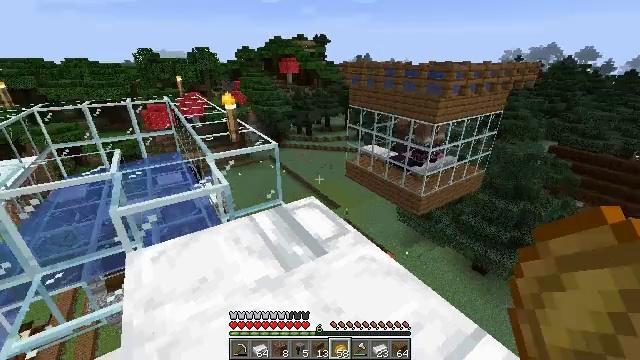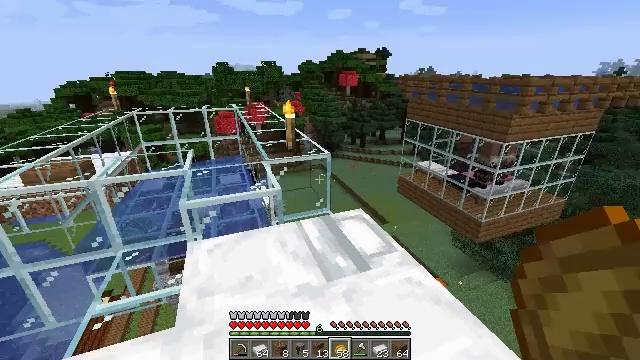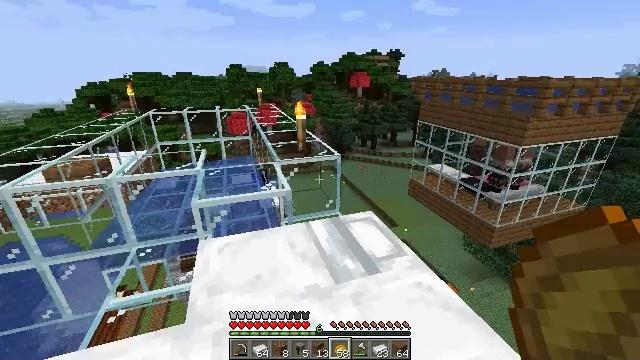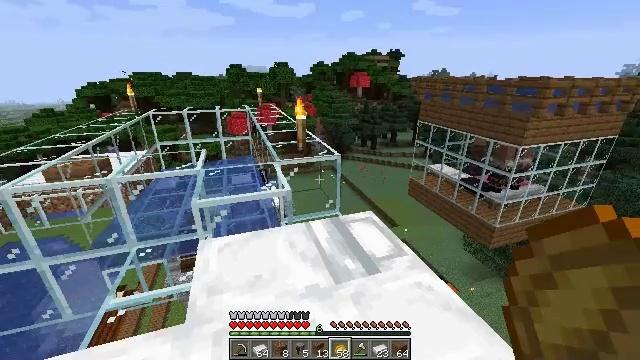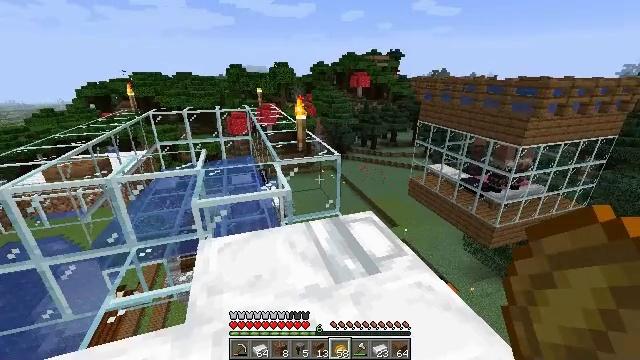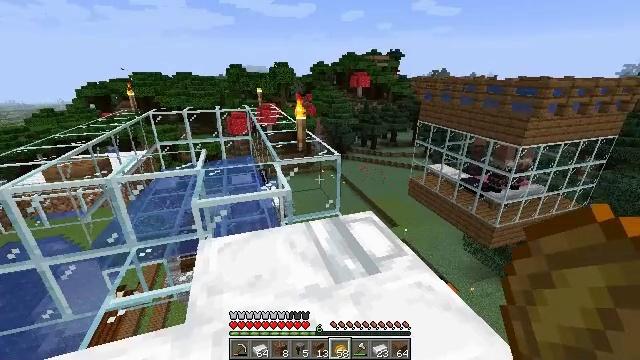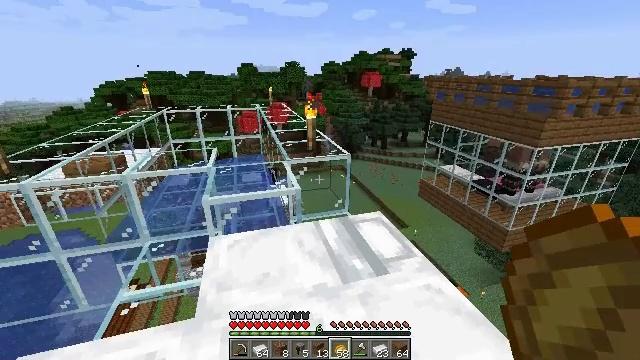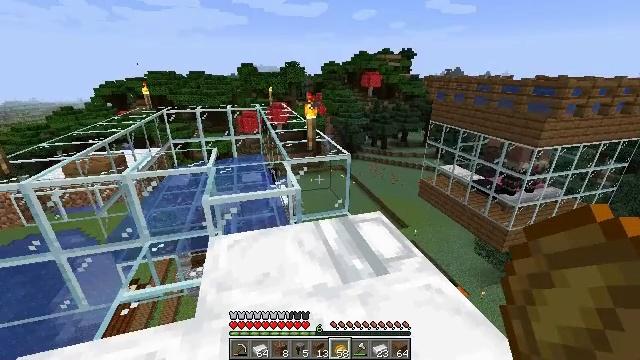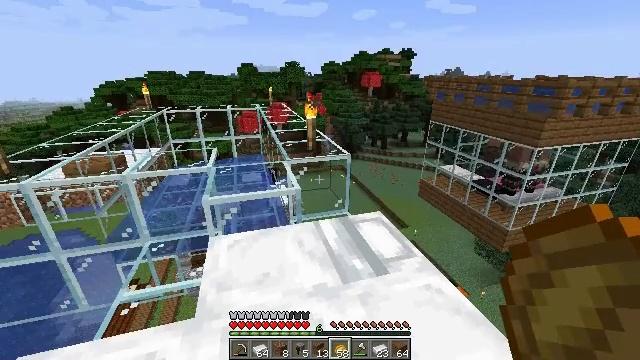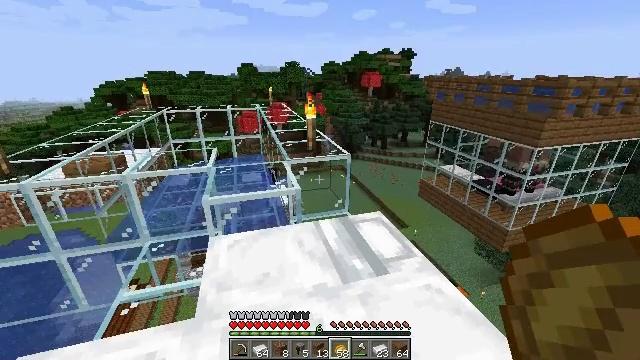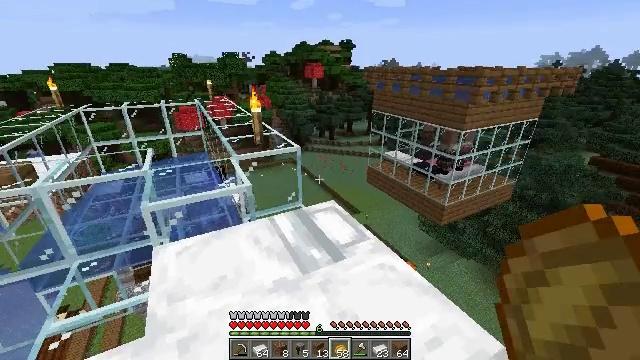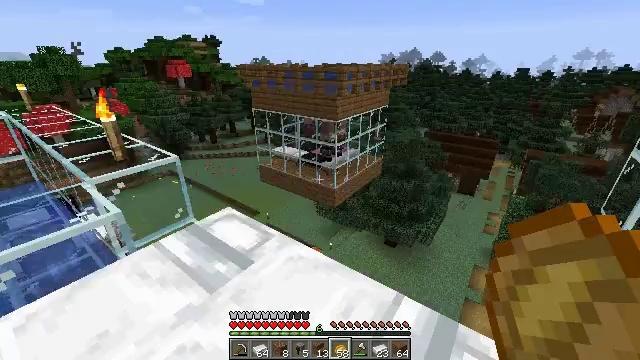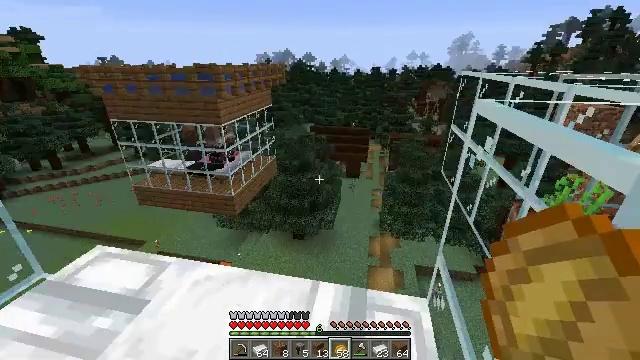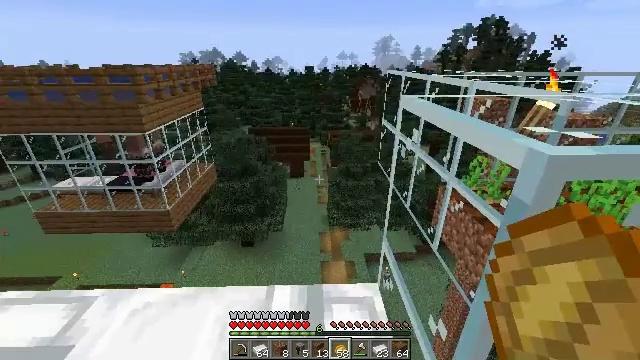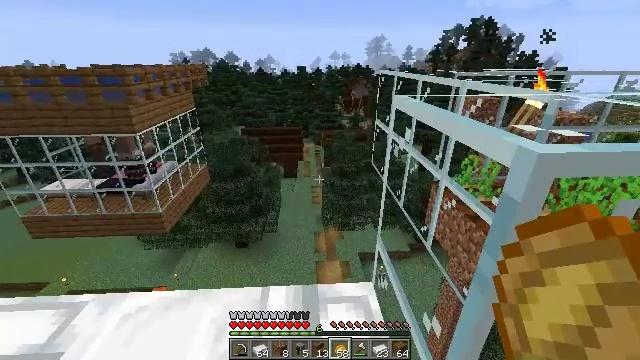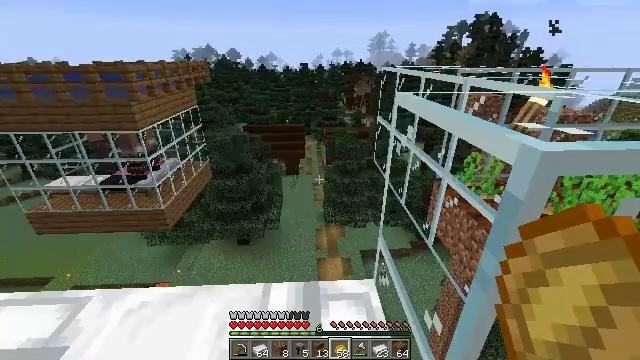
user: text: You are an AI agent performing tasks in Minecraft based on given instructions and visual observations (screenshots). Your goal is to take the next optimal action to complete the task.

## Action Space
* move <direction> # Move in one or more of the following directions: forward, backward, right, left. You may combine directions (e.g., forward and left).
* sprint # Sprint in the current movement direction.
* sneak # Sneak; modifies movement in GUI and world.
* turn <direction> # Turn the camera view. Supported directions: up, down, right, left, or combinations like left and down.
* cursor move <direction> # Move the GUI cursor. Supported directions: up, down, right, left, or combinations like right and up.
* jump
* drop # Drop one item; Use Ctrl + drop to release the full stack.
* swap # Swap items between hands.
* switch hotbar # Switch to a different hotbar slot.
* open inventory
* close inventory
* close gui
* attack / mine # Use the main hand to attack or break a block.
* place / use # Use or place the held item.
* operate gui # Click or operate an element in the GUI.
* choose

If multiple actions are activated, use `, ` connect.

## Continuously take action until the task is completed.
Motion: motion action
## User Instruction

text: Attack the smithing table to collect it.
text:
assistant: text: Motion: turn left and up
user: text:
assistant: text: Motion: turn left
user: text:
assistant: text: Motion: no_op
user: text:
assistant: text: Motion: no_op
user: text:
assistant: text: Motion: no_op
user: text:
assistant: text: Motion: turn left
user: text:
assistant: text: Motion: no_op
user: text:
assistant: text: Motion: no_op
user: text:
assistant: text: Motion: no_op
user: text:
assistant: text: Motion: turn right and down
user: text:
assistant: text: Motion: turn right
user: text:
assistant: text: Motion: turn right
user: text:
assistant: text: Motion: turn right
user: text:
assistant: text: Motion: turn right
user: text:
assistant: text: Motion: no_op
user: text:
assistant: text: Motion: turn left
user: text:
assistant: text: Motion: no_op
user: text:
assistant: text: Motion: turn right
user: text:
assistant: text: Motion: turn right
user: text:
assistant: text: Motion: turn right
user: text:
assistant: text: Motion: turn right
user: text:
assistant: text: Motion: turn left
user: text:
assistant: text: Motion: turn left
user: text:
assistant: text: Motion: turn left
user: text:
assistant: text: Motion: turn left
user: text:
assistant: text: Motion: turn left
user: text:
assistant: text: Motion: no_op
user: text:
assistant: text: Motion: no_op
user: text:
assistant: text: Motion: no_op
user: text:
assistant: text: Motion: no_op